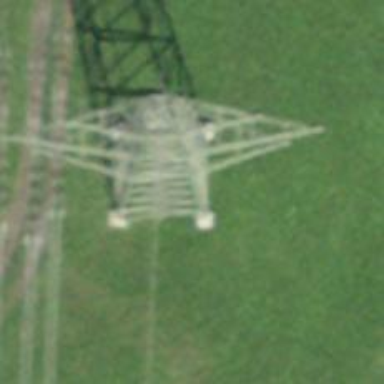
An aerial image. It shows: Three cables of power line.